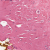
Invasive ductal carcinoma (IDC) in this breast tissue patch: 0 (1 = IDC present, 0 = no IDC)